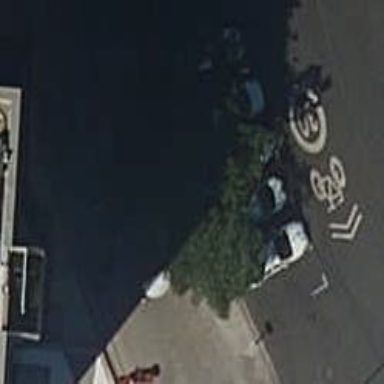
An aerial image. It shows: Taxi stand.